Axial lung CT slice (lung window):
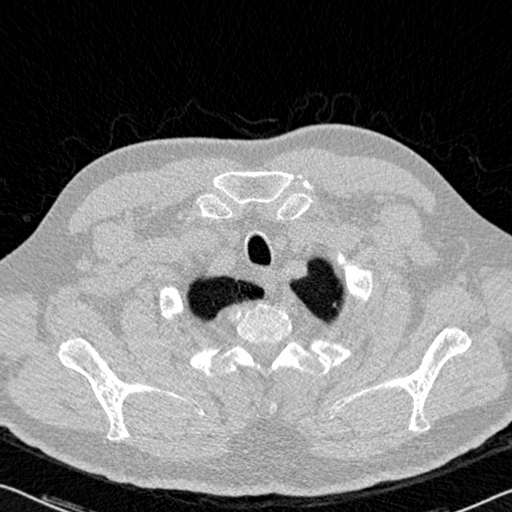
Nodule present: no